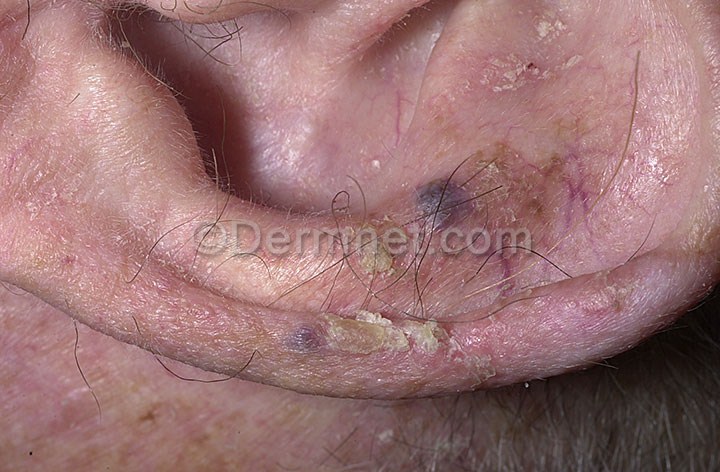
Disease: Vascular Tumors